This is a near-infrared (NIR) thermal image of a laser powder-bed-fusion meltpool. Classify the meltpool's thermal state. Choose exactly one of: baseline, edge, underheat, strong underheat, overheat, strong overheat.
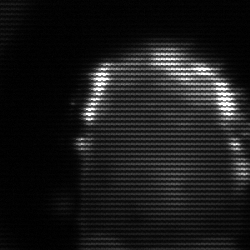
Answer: baseline